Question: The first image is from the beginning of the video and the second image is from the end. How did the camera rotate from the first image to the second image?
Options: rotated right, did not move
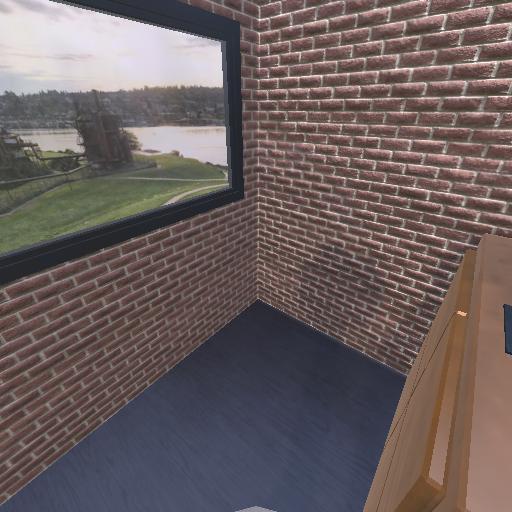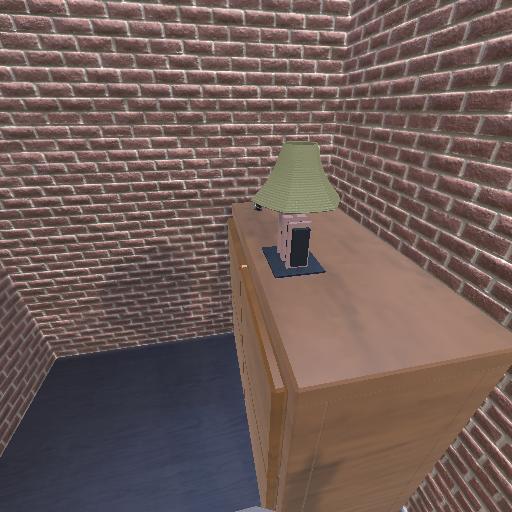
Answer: rotated right